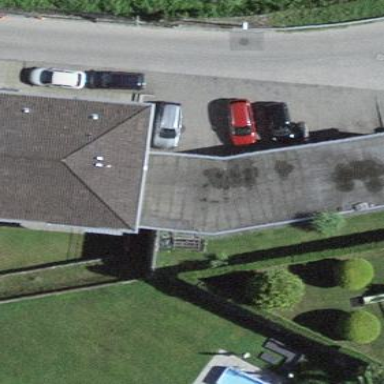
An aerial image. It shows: Group of garages.